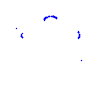
Particle: proton